Question: I am new in Android currently learning canvas and I want to create below type of picture.
I searched for it but can not get proper Example.

Can anyone help me? How can I create it?
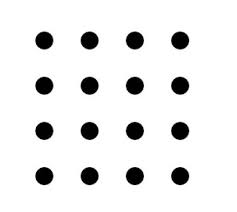
Answer: See this first :
'''
public class CustomView extends View {
public static final int NO_OF_VERTICAL_CIRCLES = 5;
public static final int NO_OF_HORIZONTAL_CIRCLES = 4;
public static final float RADIUS = 60f;
private Paint mPaintImage;
private RectF[] rectangles = new RectF[NO_OF_HORIZONTAL_CIRCLES
* NO_OF_VERTICAL_CIRCLES];
// Just creating a view for drawing
public CustomView(Context context) {
super(context);
init();
}
public CustomView(Context context, AttributeSet attrs) {
super(context, attrs);
init();
}
public CustomView(Context context, AttributeSet attrs, int defStyle) {
super(context, attrs, defStyle);
init();
}
private void init() {
// This is paint for your drawing
mPaintImage = new Paint();
mPaintImage.setAntiAlias(true);
mPaintImage.setFilterBitmap(true);
mPaintImage.setDither(true);
// color for circle
mPaintImage.setColor(Color.RED);
// fill style
mPaintImage.setStyle(Paint.Style.FILL);
}
@Override
protected void onSizeChanged(int w, int h, int oldw, int oldh) {
// Account for padding
float xpad = (float) (getPaddingLeft() + getPaddingRight());
float ypad = (float) (getPaddingTop() + getPaddingBottom());
// getting area for drawing you can also get it using getWidth() and getHeight()
float ww = (float) w - xpad;
float hh = (float) h - ypad;
Creating Rectangle for drawing your circles
for (short i = 0; i < NO_OF_HORIZONTAL_CIRCLES; i++) {
for (short j = 0; j < NO_OF_VERTICAL_CIRCLES; j++) {
// calculating horizontal centers
float horizontalCenter = RADIUS + i * (ww - RADIUS * 2)
/ (NO_OF_HORIZONTAL_CIRCLES - 1);
// calculating vertical centers
float verticalCenter = RADIUS + j * (hh - RADIUS * 2)
/ (NO_OF_VERTICAL_CIRCLES - 1);
rectangles[j + NO_OF_VERTICAL_CIRCLES * i] = new RectF(
horizontalCenter - RADIUS, verticalCenter - RADIUS,
horizontalCenter + RADIUS, verticalCenter + RADIUS);
}
}
super.onSizeChanged(w, h, oldw, oldh);
}
@Override
protected void onDraw(Canvas canvas) {
// Here drawing circles
for (RectF rect : rectangles) {
canvas.drawCircle(rect.centerX(), rect.centerY(), RADIUS,
mPaintImage);
}
super.onDraw(canvas);
}
'''
Here what i did is just divide sreen in grids and then find out centers and draw circle accordingly.
In similar way you can draw bitmaps, rectangles.
You can also draw on empty bitmaps.
I hope this will help.
PS (Screen shot) ::